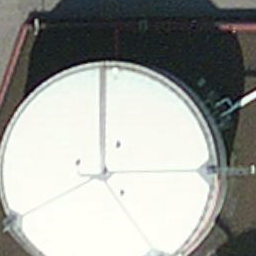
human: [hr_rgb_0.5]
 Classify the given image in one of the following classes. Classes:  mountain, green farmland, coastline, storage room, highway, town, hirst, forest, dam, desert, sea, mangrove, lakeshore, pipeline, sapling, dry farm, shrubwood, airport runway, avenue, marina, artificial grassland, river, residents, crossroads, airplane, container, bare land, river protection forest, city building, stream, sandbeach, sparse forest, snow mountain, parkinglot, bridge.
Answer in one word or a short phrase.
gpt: storage room